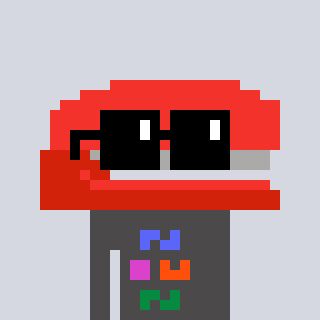
a pixel art character with square black sunglasses, a stapler-shaped head and a grayscale-colored body on a cool background